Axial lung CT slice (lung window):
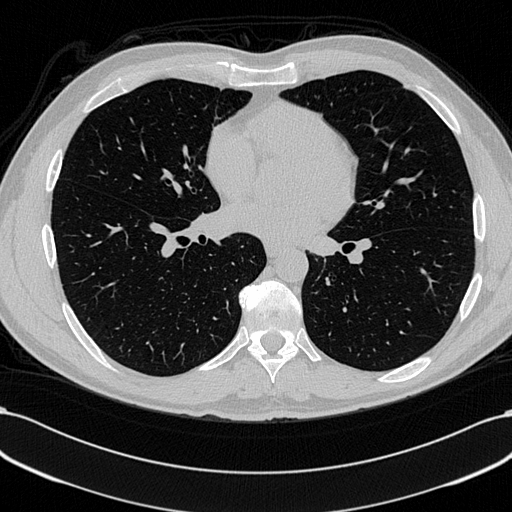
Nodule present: no